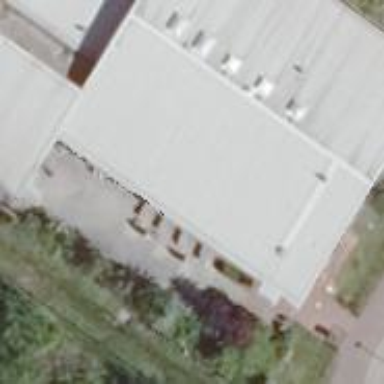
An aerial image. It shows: Industrial building with gabled roof.